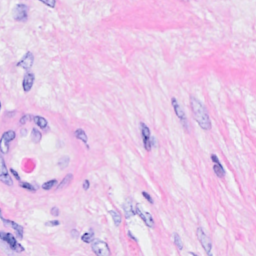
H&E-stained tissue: Breast